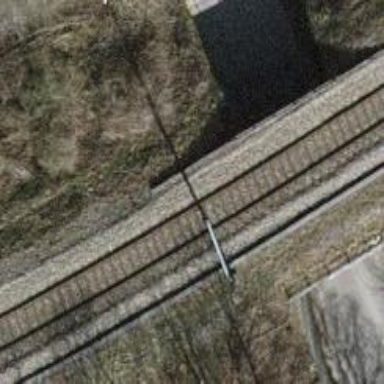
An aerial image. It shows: Railway bridge with electrified tracks and single rail.